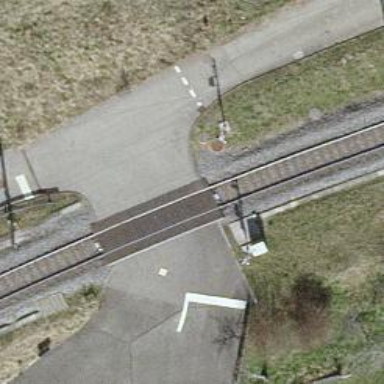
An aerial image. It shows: Level crossing along the railway.